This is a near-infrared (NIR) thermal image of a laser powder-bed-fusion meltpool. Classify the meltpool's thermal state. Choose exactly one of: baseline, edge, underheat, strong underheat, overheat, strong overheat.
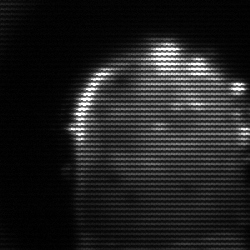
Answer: baseline